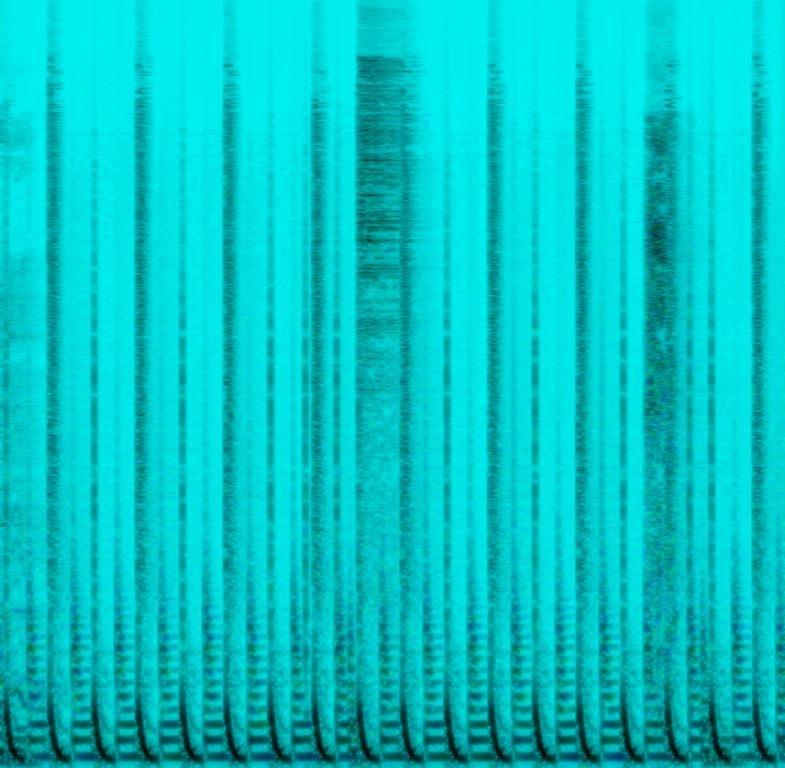
The Electro song features a low pitched male vocal talking over "4 on the floor" kick pattern, passionate female vocal melody, acid bass, claps, soft crash cymbal, shimmering hi hats and repetitive synth lead melody. Right before the drop in the second section of the loop, there is a short riser. It sounds energetic, like something you would listen to in clubs.